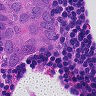
Metastatic tissue present: yes